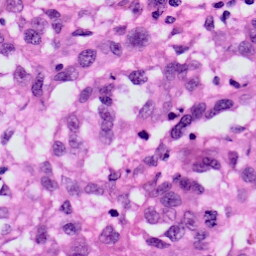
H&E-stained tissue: Skin